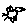
Label: bird